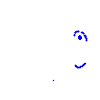
Particle: proton